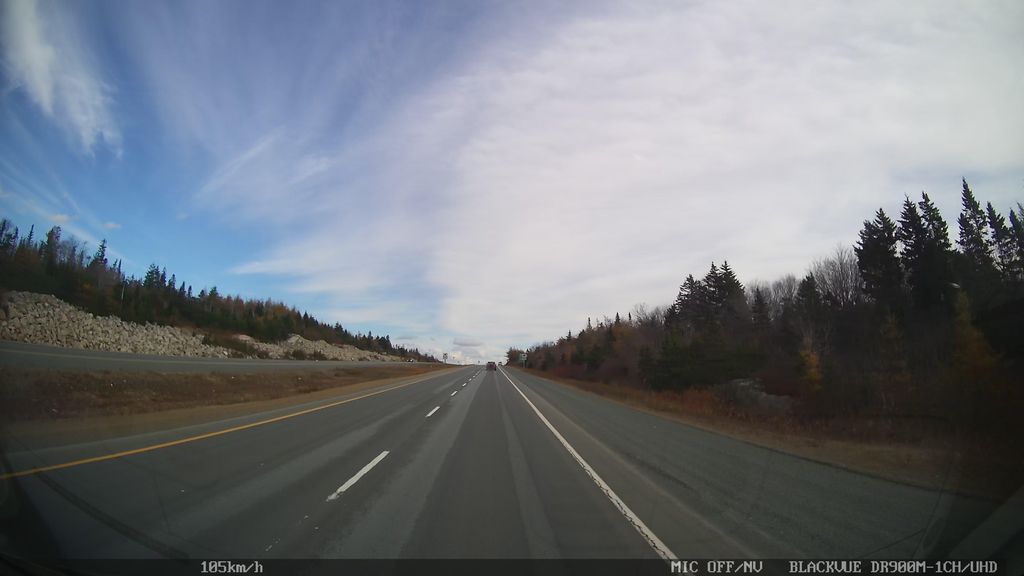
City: halifax